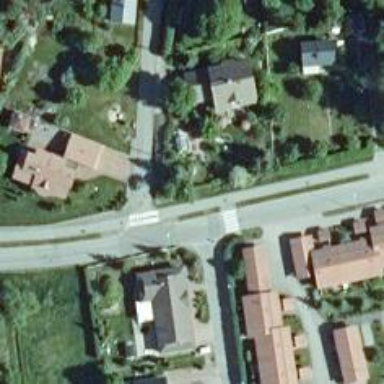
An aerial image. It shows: Uncontrolled crossing on the road.